Question: I am creating a Discord bot that sends private welcome messages to users that enter my server.

I want to execute some lines of code (I want to add different roles to the users) which differ if the user reacts with those three emojis.
Online I found guides that refer to channel messages only and I don't understand which approach to use with private messages.
Thank you!
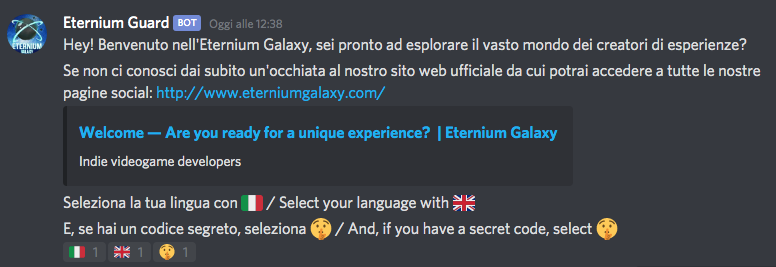
Answer: The approach for private messages should be the same as channel messages.
'''
// Create a reaction filter that only will collect those three emojis
const filter = (reaction, user) => ['', '', ''].includes(reaction.emoji.name)
// Create reaction collector (message is the message the bot sent).
// The time is the time in milliseconds that the collector should run for
// (i.e. how long the user has to react).
// Discord.js v12:
// const collector = message.createReactionCollector(filter, {time: 15000})
// Discord.js v13:
const collector = message.createReactionCollector({filter, time: 15000})
// Fired when the user reacts
collector.on('collect', (reaction, user) => {
switch (reaction.name) {
case '':
message.reply('you chose Italian!')
break
case '':
message.reply('you chose English!')
break
case '':
message.reply('you have a secret code!')
}
})
'''
For more information see <URL>.